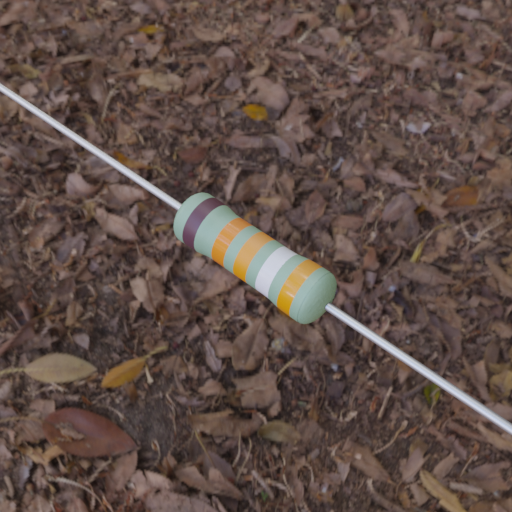
Resistor colour bands (in order): brown, orange, orange, white, orange